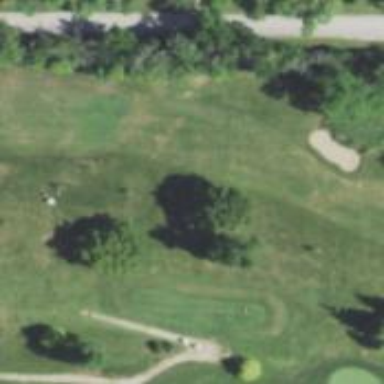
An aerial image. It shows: View of golf hole.